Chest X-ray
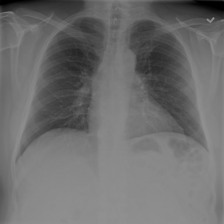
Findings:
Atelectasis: negative
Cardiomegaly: negative
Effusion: negative
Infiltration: negative
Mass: negative
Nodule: negative
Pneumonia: negative
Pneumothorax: negative
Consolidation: negative
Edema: negative
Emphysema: negative
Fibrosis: negative
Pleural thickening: negative
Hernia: negative